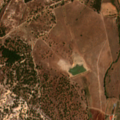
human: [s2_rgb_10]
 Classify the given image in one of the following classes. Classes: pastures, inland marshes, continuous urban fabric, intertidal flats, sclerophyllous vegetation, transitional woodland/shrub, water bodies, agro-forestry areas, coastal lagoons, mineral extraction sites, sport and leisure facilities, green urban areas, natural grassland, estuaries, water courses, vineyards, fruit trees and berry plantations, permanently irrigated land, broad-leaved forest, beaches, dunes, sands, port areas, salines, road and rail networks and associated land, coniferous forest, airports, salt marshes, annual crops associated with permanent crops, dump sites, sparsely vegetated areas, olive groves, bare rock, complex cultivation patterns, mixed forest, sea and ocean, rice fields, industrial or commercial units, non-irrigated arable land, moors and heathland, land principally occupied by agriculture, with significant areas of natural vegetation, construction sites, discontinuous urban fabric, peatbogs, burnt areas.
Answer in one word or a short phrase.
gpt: non-irrigated arable land, olive groves, broad-leaved forest, transitional woodland/shrub